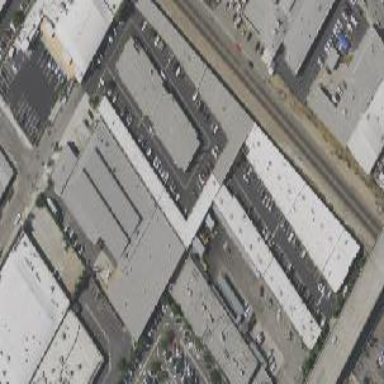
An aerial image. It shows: Warehouse.